Question: I have 'index.html.erb' looks so:

when the user press 'apply' button, I want to export all the date from my table into a csv file (and save it).
'reports_controller.rb'
'''
require 'csv'
'''
now:
start_day =
.
.
.
end_year =
start_date = YYYY-MM-DD (while: YYYY is the start_year, MM is the start_month and DD is the start_day).
end_date is similar to start_date (but with: end_year, end_month and end_day)
'''
def update
@start_day = params[:start_day]
@start_month = params[:start_month]
@start_year = params[:start_year]
@end_day = params[:end_day]
@end_month = params[:end_month]
@end_year = params[:end_year]
# the format of start_date and end_date will be: "YYYY-MM-DD"
@start_date = @start_year + "-" + @start_month + "-" + @start_day
@end_date = @end_year + "-" + @end_month + "-" + @end_day
# get all the transactions between start_date to end_date
@transactions = BillingTransaction.find(:all, :conditions =>["date(created_at) BETWEEN ? AND ? ", @start_date, @end_date])
# create the csv file
csv_string = CSV.generate do |csv|
# insert the headers
csv << ["transaction_type", "payment_method"]
# run all over the transactions
@transactions.each do |user|
# each of transactions is inserted into the csv file
csv << [BillingTransaction.transaction_type, BillingTransaction.payment_method]
end
end
# save it as 'BillingTransaction.csv'
send_data csv_string,
:type => 'text/csv; charset=iso-8859-1; header=present',
:disposition => "attachment; filename=BillingTransaction.csv"
end
'''
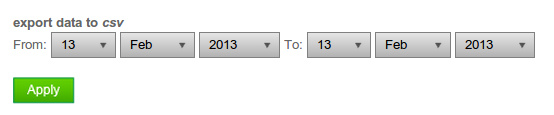
Answer: First of all it should not be in the 'update' method, because it breaks the RESTful principle. You could create a custom method which can be called 'transactions', or something like that.
Because it is not modifying anything and will produce a CSV therefore it can work as a GET method. Of course you'll need to modify the routes to make this method visible.
It's also a good idea to create a 'Date' object from the parameters, like:
'''
@start_date = Date.new(@start_year.to_i, @start_month.to_i, @start_day.to_i)
@end_date = Date.new(@end_year.to_i, @end_month.to_i, @end_day.to_i)
'''
instead of building strings.
And in the 'each' block you should add the actual value:
'''
@transactions.each do |transaction|
# each of transactions is inserted into the csv file
csv << [transaction.transaction_type, transaction.payment_method]
end
'''
And finally you don't need to use instance variables (prefixed with '@' sign) for those variables which you do not want to use in your views.
So here nothing needs to be prefixed with '@',